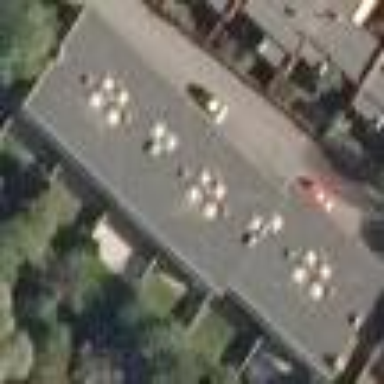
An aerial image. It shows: Terrace building.